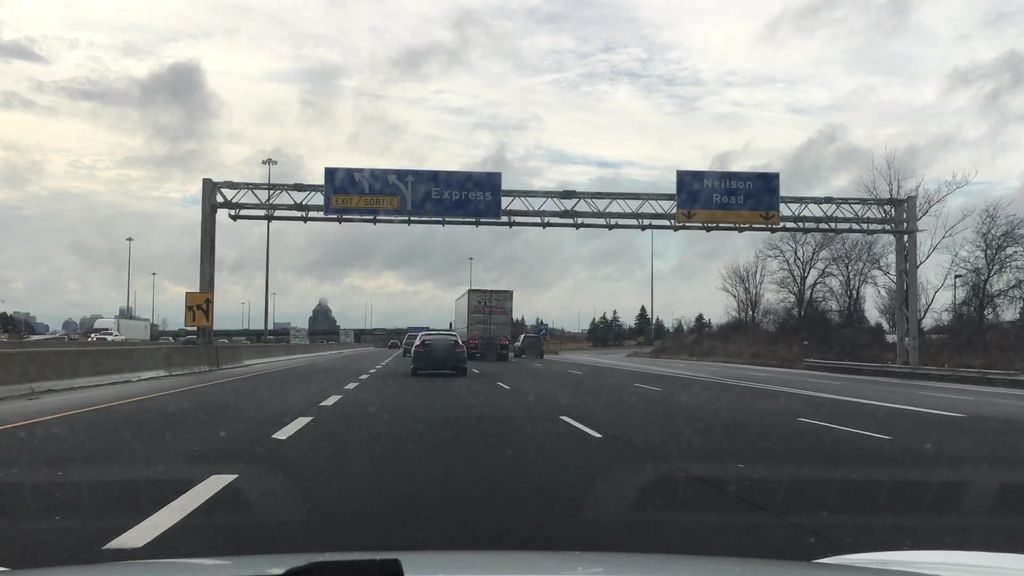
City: toronto